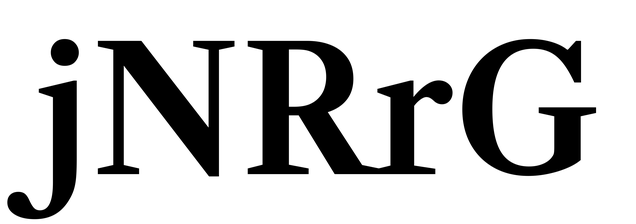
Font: LibreCaslonText_SemiBold